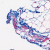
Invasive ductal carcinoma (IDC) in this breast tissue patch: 0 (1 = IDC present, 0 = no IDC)